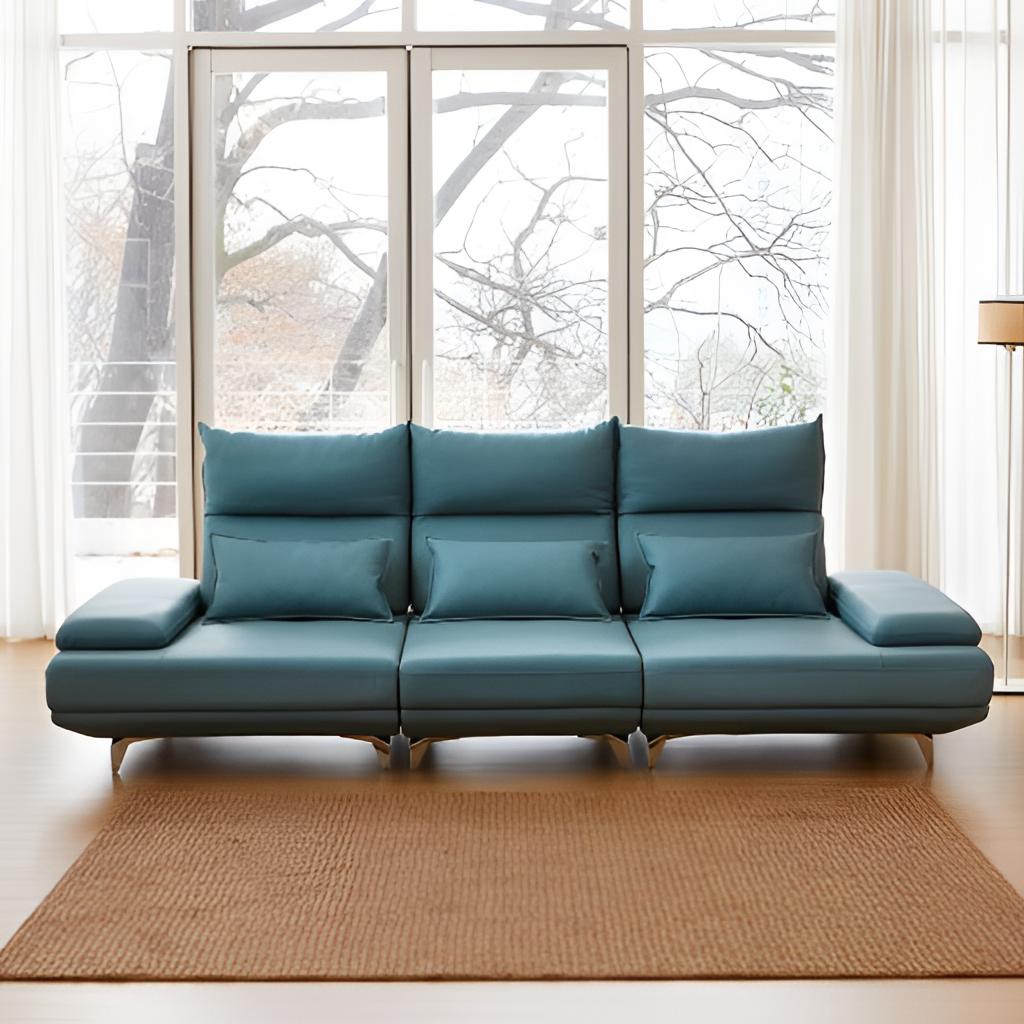
leather sofa, living room, modern, curtain wallpaper, with solid pattern, brown wood flooring, with plank pattern